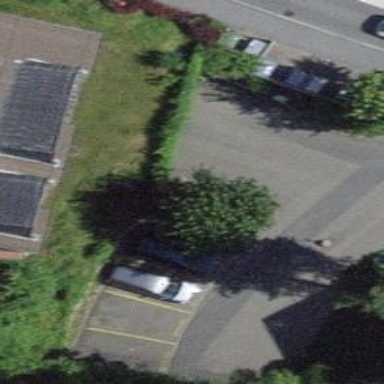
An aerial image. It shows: Parking entrance.